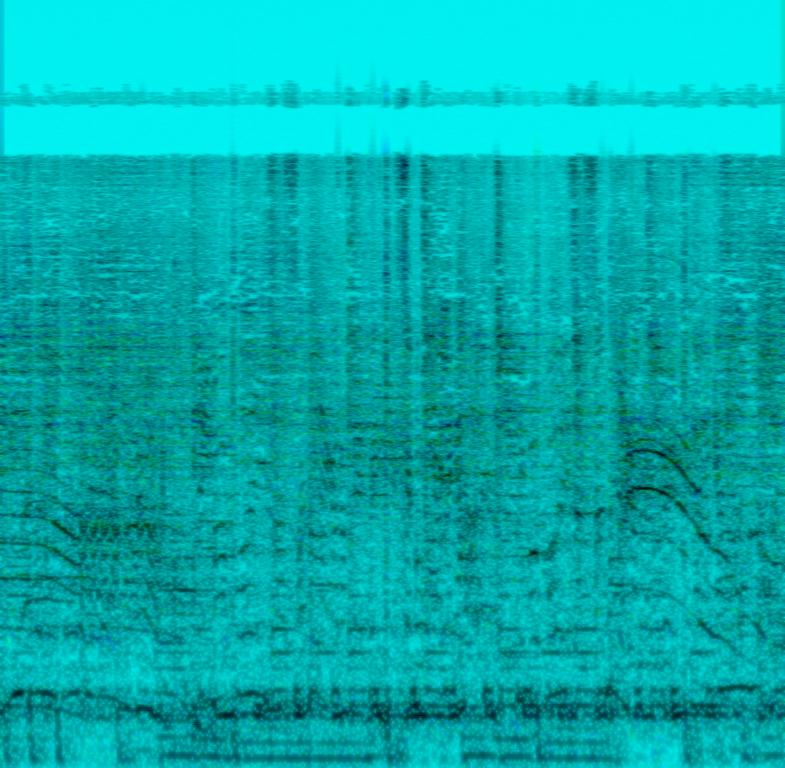
The low quality recording features a live performance of dub song manically rapped by flat male vocals, followed by energetic drums, groovy bass and offbeat key chords. The recording is noisy and chaotic a bit, as it is probably recorded with a phone.